Field crop: tomato
Growth stage: 1
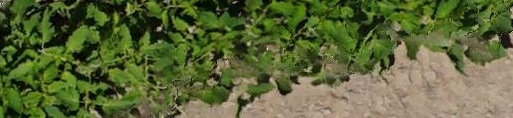
Species: tomato